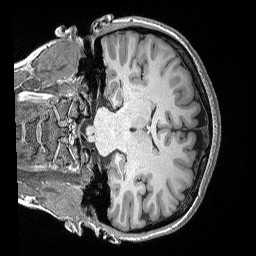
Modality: T1w
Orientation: coronal
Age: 23
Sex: female